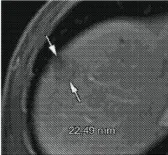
Treatment process and follow-up of metastatic pancreatic cancer patient through treatment periods. The patient received different treatments at different times. Immuno-monitoring of the patient during the treatment.
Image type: radiology (ct)